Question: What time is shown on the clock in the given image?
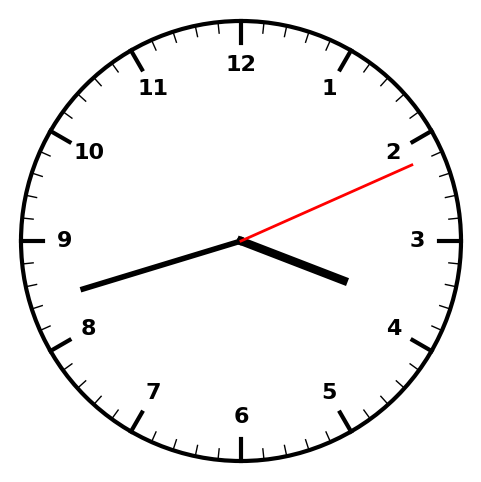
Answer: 03:42:11